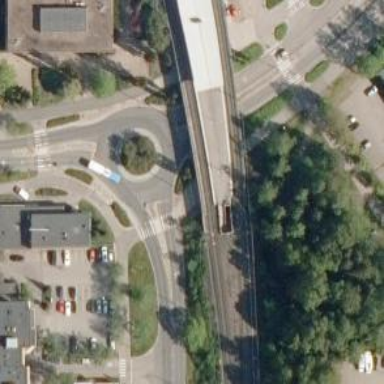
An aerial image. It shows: Tertiary road with asphalt surface leading to roundabout.